Interaction volume radius: 5 \u00c5
Interaction volume height: 15 \u00c5
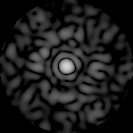
Disorder parameter: 0.8527